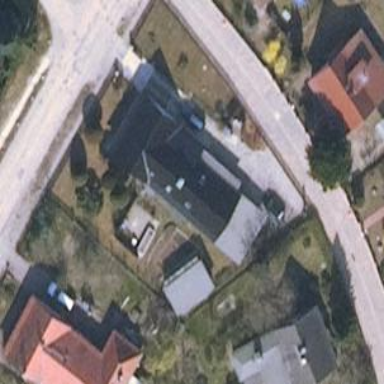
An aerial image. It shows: Detached building.